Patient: sex M, age 76
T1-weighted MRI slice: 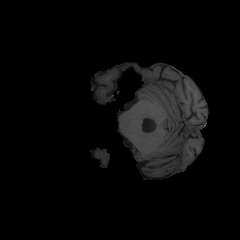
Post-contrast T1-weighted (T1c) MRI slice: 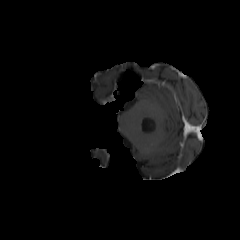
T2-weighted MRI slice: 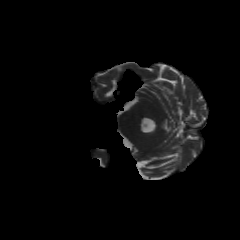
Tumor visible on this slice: no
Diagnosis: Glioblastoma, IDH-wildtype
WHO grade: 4